Field crop: maize
Growth stage: 2
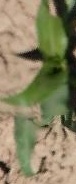
Species: maize